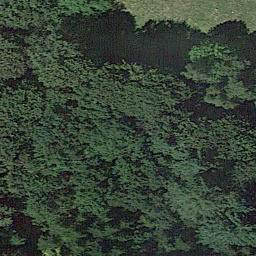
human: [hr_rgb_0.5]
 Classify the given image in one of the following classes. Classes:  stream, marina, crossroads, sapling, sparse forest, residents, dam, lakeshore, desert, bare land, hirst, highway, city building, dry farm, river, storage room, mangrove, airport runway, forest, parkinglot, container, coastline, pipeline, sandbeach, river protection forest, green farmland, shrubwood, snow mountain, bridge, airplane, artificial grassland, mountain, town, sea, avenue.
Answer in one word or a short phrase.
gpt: forest